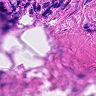
Metastatic tissue present: no